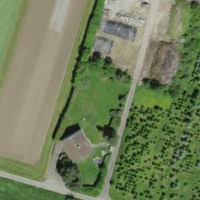
EUNIS habitat code: 25
Species observed at this site:
Buteo buteo
Corvus corone